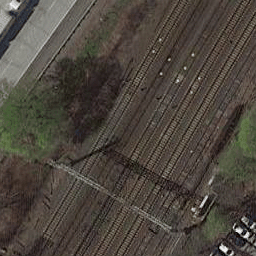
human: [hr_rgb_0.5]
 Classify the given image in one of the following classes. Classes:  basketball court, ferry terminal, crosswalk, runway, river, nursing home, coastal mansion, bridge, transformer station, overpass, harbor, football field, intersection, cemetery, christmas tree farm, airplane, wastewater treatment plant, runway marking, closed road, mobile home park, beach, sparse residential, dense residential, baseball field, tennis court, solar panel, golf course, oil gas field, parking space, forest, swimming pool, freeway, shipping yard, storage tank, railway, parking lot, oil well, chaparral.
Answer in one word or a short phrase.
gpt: railway